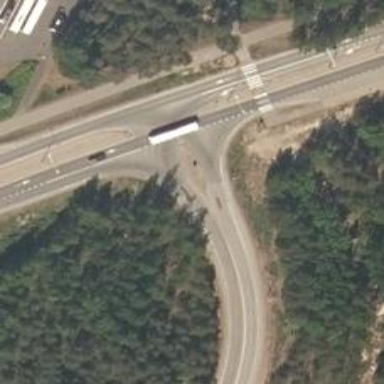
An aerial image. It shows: Trunk link highway with asphalt surface.